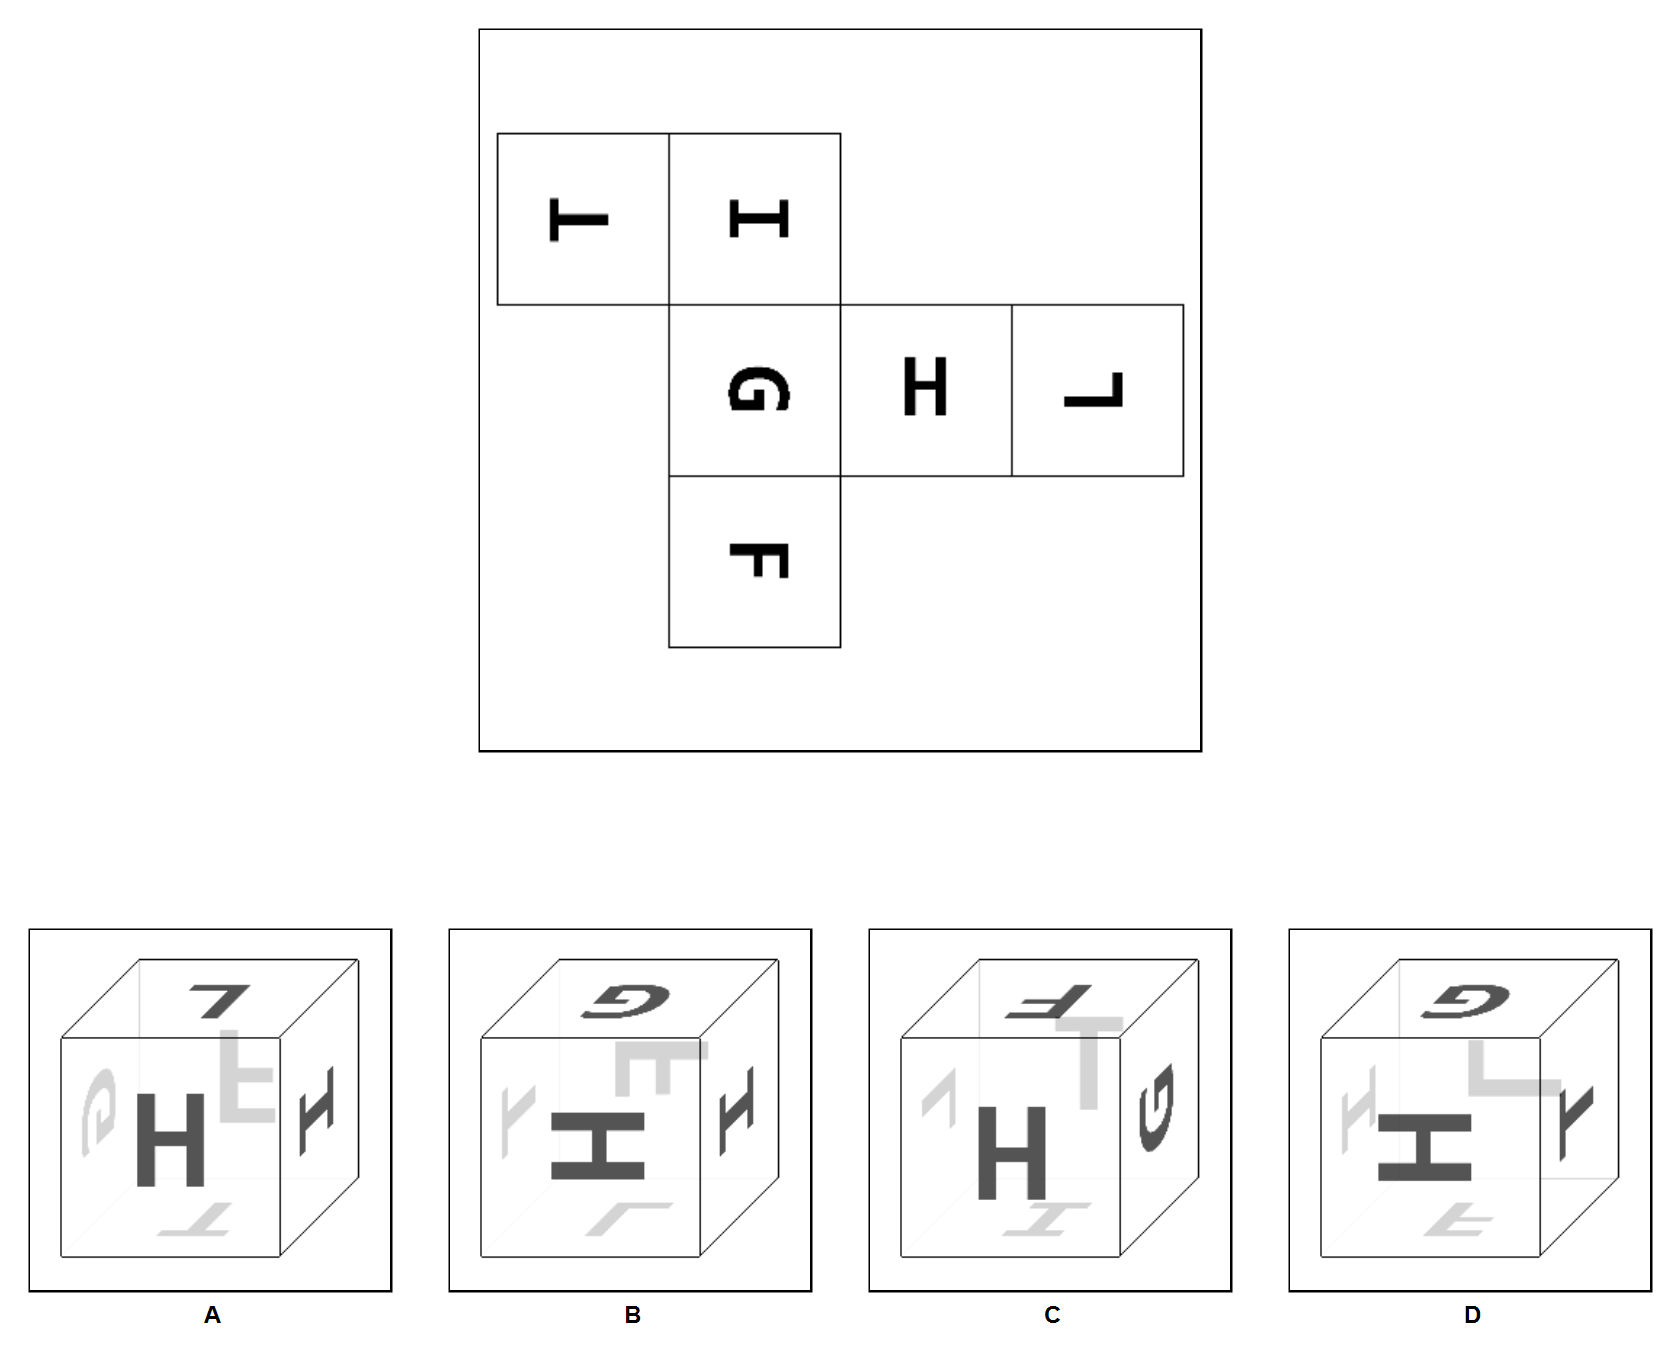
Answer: C